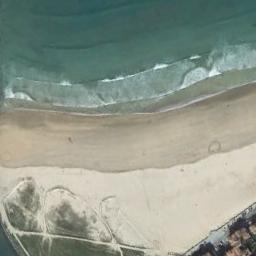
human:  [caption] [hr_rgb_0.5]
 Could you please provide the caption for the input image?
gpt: The beach with white sand while some buildings and green plants are on the beach .

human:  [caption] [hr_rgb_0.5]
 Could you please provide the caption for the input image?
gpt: A ship is going to sea .

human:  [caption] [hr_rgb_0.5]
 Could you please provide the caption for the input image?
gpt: Milky and yellow sand and green sea .

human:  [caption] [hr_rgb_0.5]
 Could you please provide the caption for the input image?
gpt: There are water marks on the beach .

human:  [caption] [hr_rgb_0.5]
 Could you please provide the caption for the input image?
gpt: The beach is composed of deep green seawater, Some buildings and a yellow coast with dense green plants .